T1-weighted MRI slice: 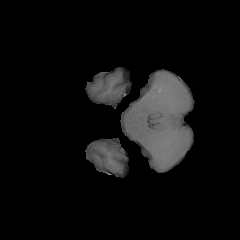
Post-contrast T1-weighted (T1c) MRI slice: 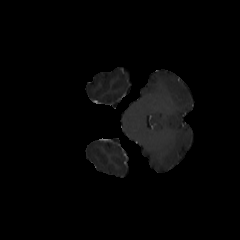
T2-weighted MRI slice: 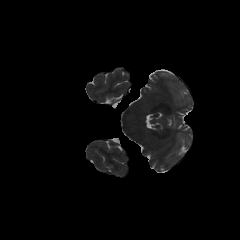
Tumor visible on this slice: no